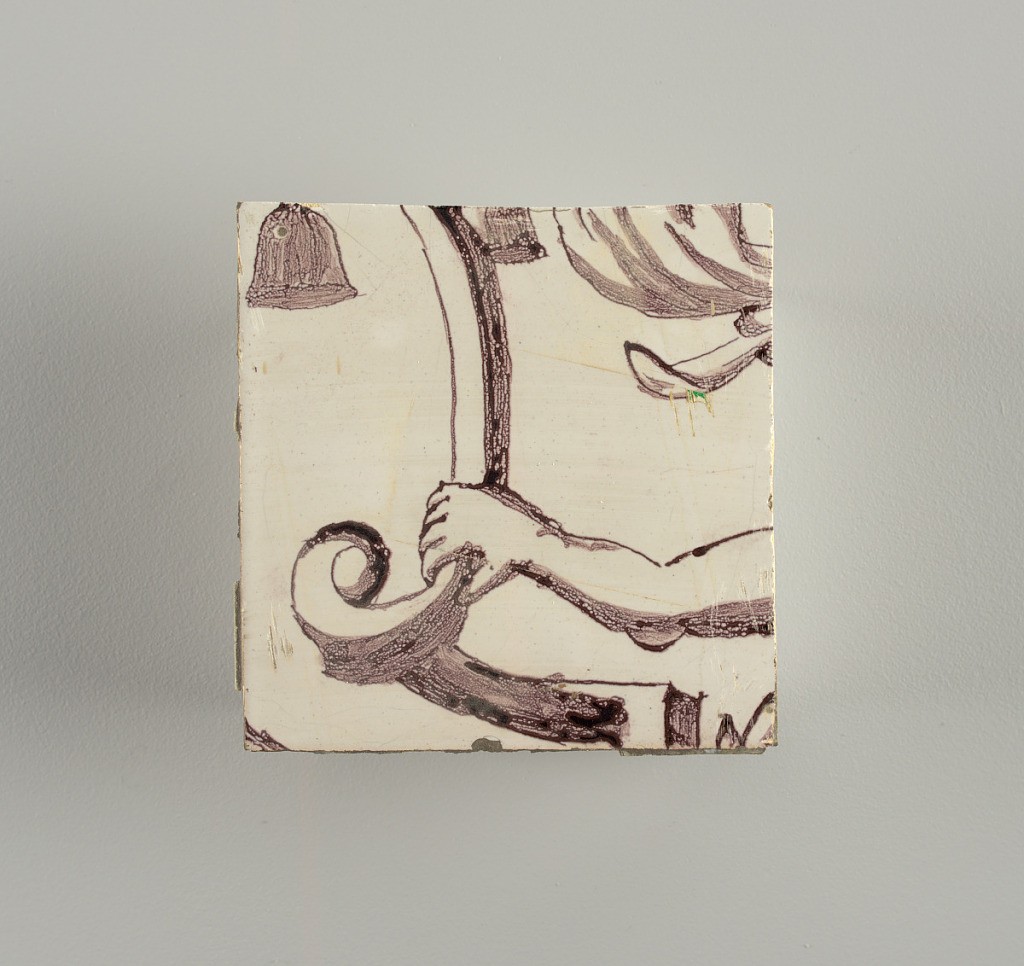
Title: Wall facing
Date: ca. 1725
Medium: Tin-glazed earthenware, underglaze
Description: Horizontal rectangle.  Thirty-seven tiles wide and twenty-one high with opening for door or window nineteen and one-half tiles high and twelve wide.  To left and right of opening, centered canopy above. Left, woman representing Hope, right, a sculputure urn.  Centered above opening, a mascaron.  Arabesque design of foliage.